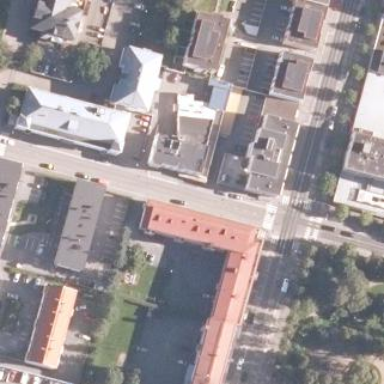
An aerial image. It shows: Image showing building with apartments.